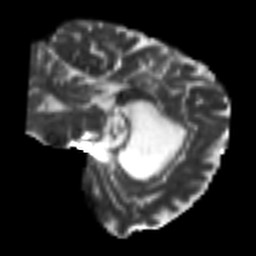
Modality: T2w
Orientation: sagittal
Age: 54
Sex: female
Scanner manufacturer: siemens
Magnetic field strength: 3 T
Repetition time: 7.3 s
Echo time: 0.087 s